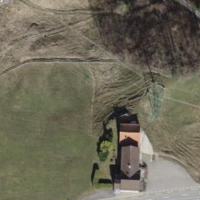
EUNIS habitat code: 24
Species observed at this site:
Aruncus dioicus